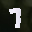
Label: 7